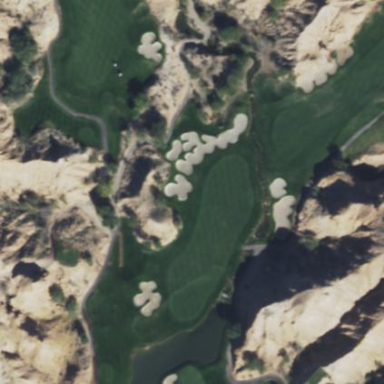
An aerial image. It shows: Area of rough grass used for golf.